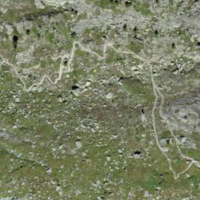
EUNIS habitat code: 48
Species observed at this site:
Jacobaea incana
Erynnis tages
Arnica montana